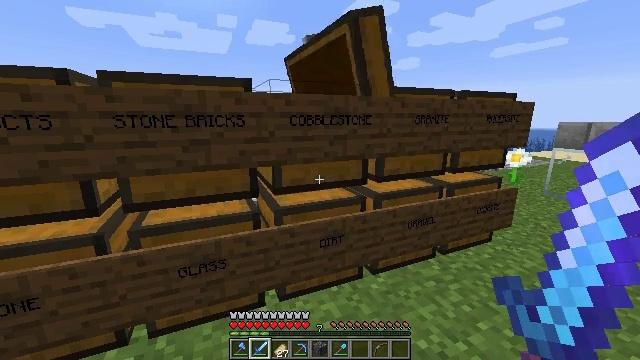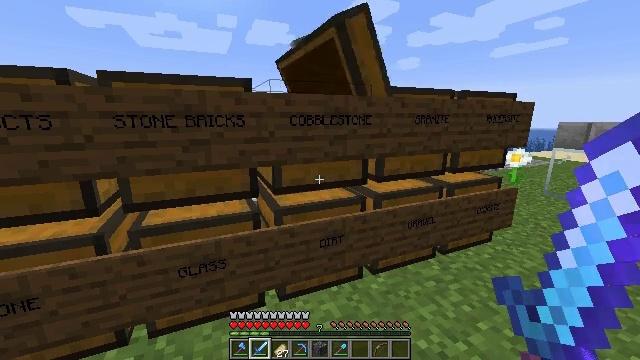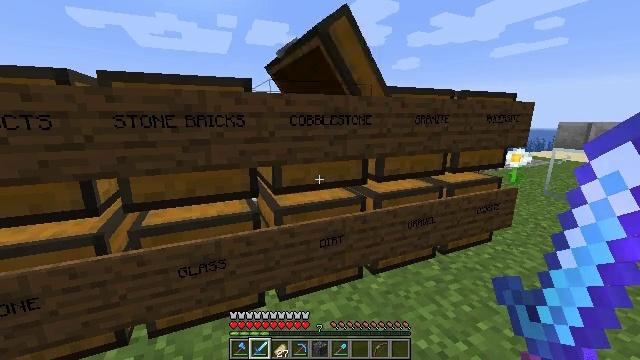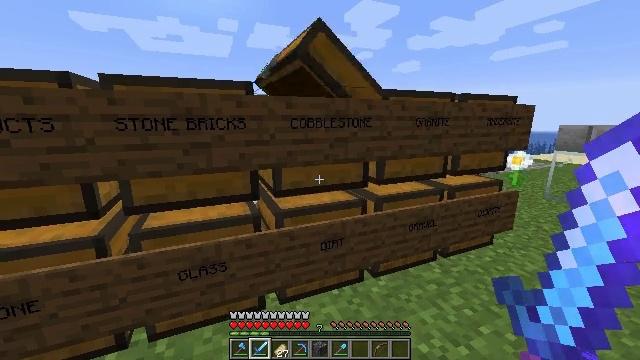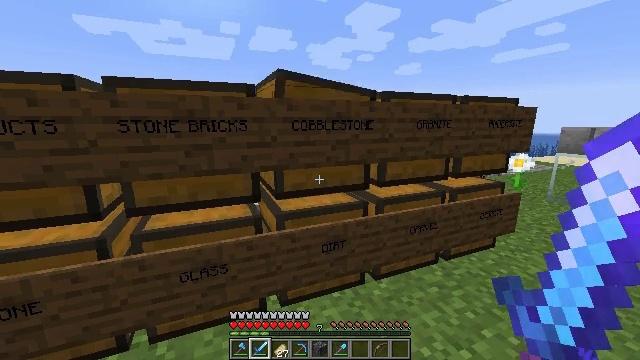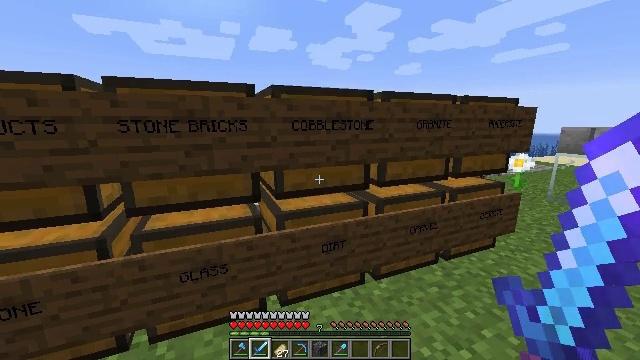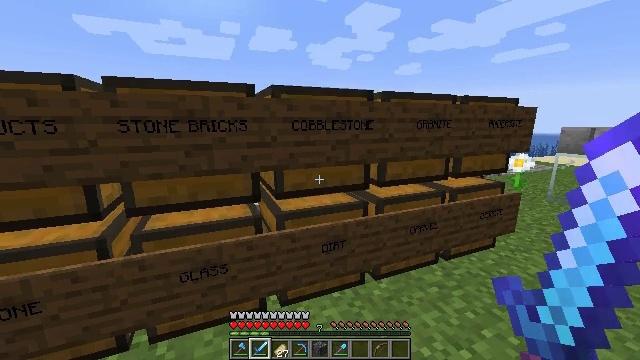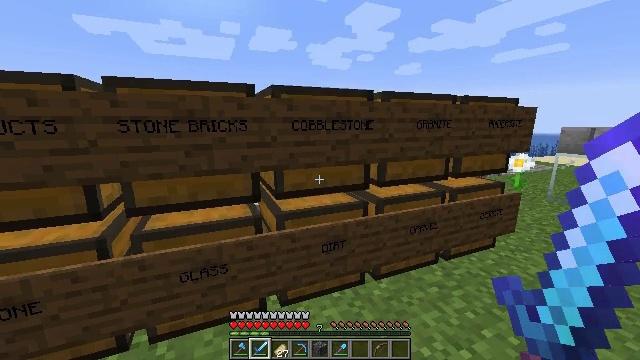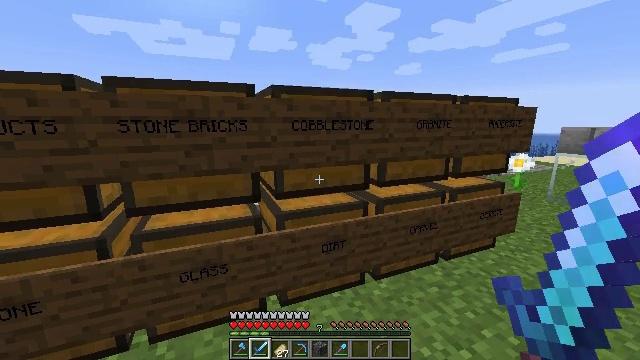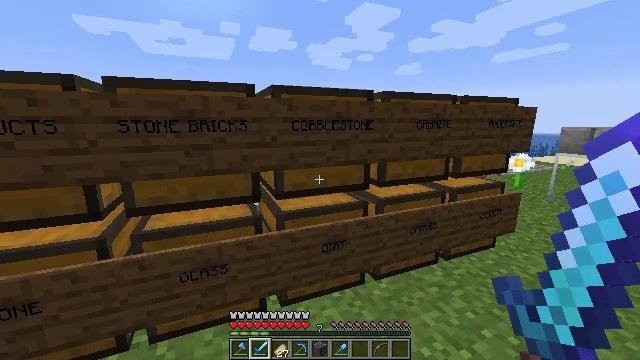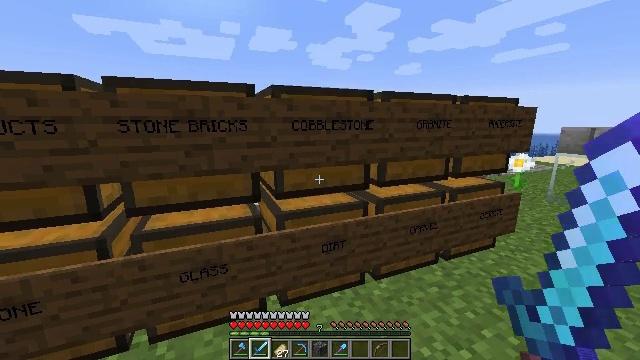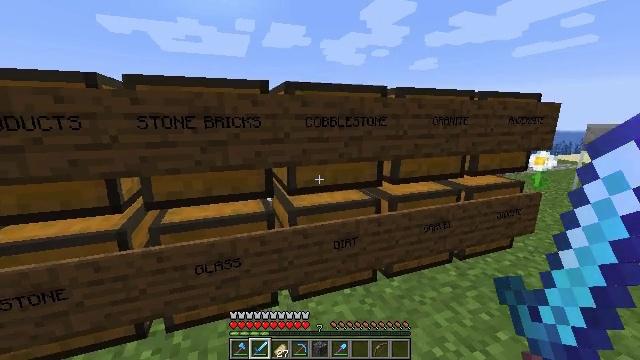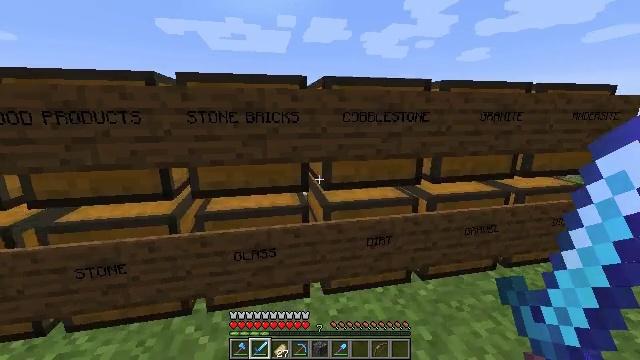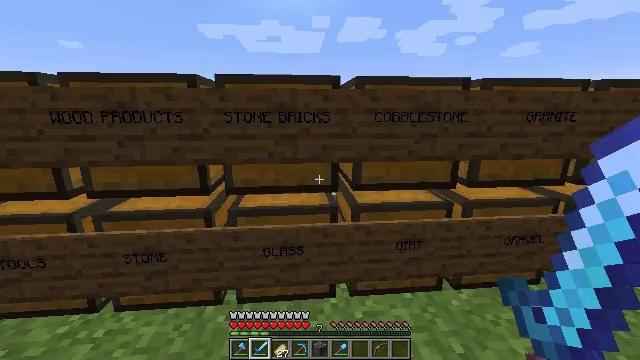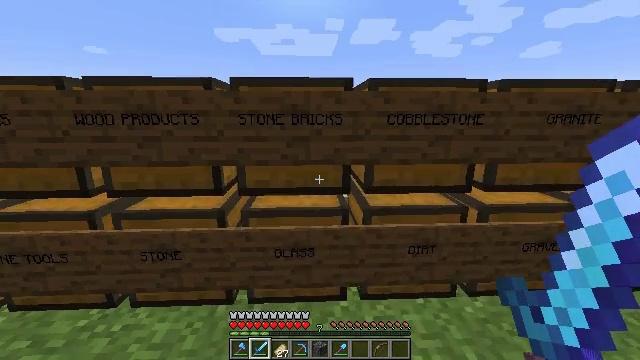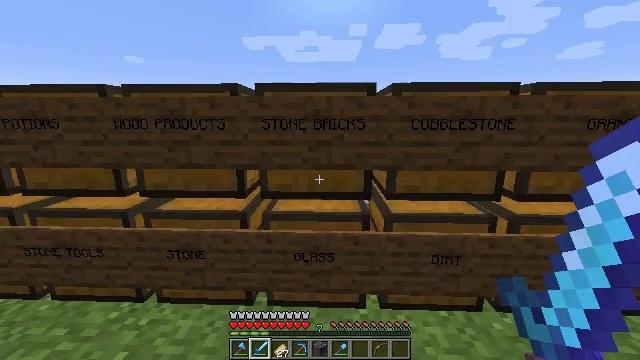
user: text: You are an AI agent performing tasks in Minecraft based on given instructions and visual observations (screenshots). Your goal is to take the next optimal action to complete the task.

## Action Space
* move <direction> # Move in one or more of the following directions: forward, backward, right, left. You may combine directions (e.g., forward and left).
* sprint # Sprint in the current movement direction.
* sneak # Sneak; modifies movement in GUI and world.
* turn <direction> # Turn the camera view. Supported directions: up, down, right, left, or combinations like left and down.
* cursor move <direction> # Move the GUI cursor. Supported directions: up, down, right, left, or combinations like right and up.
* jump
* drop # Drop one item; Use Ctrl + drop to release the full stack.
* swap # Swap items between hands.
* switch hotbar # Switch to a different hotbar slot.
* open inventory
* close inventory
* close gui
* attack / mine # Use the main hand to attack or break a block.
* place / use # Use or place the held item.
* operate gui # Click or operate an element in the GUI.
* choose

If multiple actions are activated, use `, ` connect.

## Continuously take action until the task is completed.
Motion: motion action
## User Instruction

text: Open the crafting table and craft an iron trapdoor with ingots.
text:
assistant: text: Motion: no_op
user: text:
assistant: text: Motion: no_op
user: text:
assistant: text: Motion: no_op
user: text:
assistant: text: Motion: no_op
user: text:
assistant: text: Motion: no_op
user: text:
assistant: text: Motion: no_op
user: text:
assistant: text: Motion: no_op
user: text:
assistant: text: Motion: no_op
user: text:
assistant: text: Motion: no_op
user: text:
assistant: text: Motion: no_op
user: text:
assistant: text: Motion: turn left
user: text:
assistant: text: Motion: turn left and down
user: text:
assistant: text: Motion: turn left
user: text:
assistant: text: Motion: turn left
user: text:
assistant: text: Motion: turn left and up
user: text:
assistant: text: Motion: turn left
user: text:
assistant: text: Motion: no_op
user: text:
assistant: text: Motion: no_op
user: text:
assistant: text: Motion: no_op
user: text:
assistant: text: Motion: no_op
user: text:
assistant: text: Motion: no_op
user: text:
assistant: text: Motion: no_op
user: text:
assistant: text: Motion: no_op
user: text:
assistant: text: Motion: no_op
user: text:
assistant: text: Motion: use / place
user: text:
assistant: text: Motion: use / place
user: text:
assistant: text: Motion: use / place
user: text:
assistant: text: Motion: use / place
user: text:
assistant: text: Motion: no_op
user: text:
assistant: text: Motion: open gui